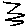
Label: zigzag